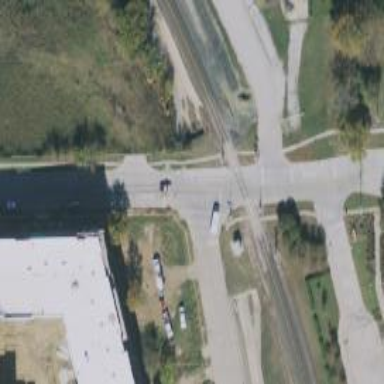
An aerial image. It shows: Railway crossing.